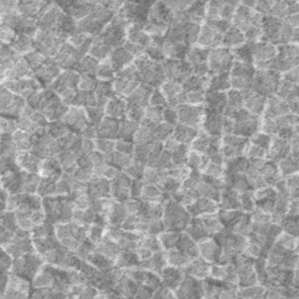
Label: frost